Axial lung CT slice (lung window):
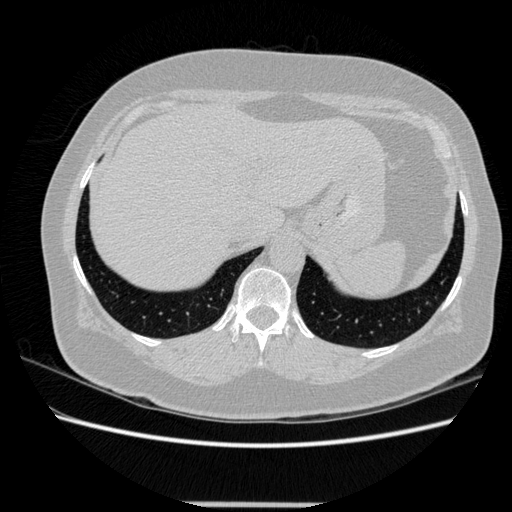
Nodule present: no